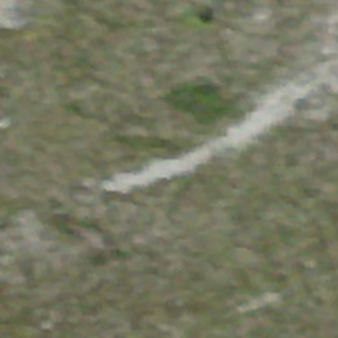
Label: other